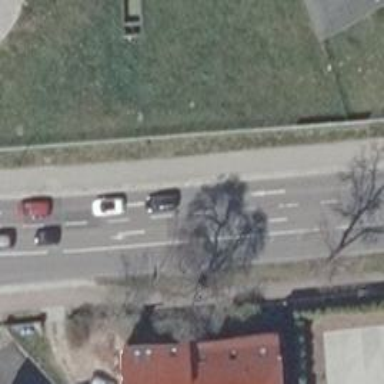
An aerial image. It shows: Asphalt road designated as primary highway with separate sidewalks and cycle paths.